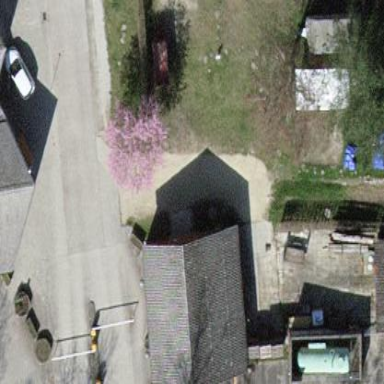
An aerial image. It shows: Bungalow with gabled roof.